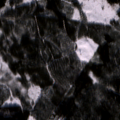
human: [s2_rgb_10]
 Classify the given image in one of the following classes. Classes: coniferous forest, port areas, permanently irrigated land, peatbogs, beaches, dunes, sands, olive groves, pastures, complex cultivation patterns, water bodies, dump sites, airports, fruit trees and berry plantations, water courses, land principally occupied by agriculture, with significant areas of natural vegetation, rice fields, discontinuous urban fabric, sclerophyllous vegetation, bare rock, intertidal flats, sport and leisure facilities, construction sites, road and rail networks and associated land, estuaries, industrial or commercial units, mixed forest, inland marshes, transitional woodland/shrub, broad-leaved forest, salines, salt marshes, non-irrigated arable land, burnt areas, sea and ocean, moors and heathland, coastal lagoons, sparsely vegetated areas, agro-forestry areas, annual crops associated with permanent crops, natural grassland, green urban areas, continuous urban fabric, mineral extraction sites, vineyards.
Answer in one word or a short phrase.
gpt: coniferous forest, mixed forest, transitional woodland/shrub